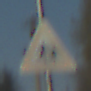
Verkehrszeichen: KinderLinks
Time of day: MorningAfternoon
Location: Outdoor (Suburban)
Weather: PartlyCloudy
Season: NotSpecified
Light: Natural